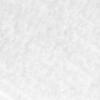
Label: no_change